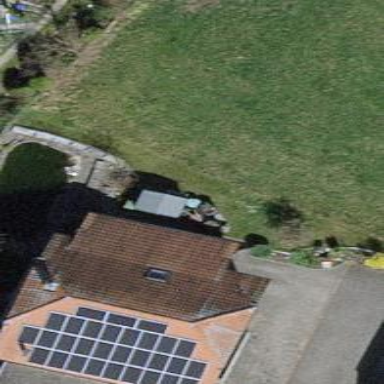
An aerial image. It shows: Building with tiled roof.